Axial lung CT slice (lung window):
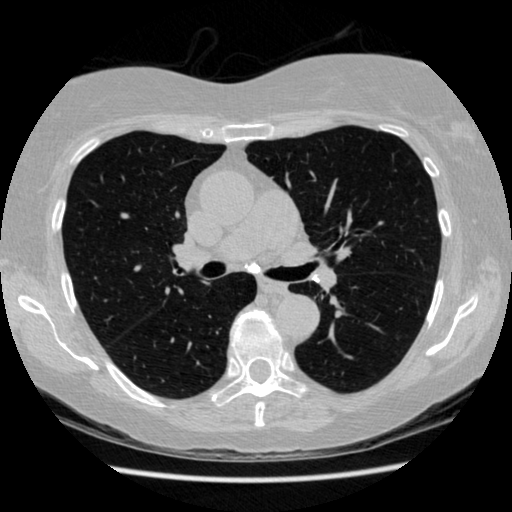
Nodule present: no